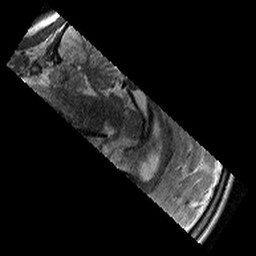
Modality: T2w
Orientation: sagittal
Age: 12
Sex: female
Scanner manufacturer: siemens
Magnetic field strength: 3 T
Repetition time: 7.7 s
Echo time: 0.067 s